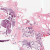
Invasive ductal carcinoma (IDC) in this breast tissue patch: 0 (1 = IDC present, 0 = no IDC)